Brain MRI, t2w sequence, axial 2D slice.
Patient: age 38, sex F, weight 78 kg, height 1.78 m
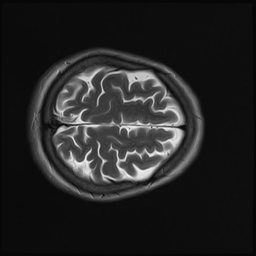